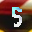
Label: 5